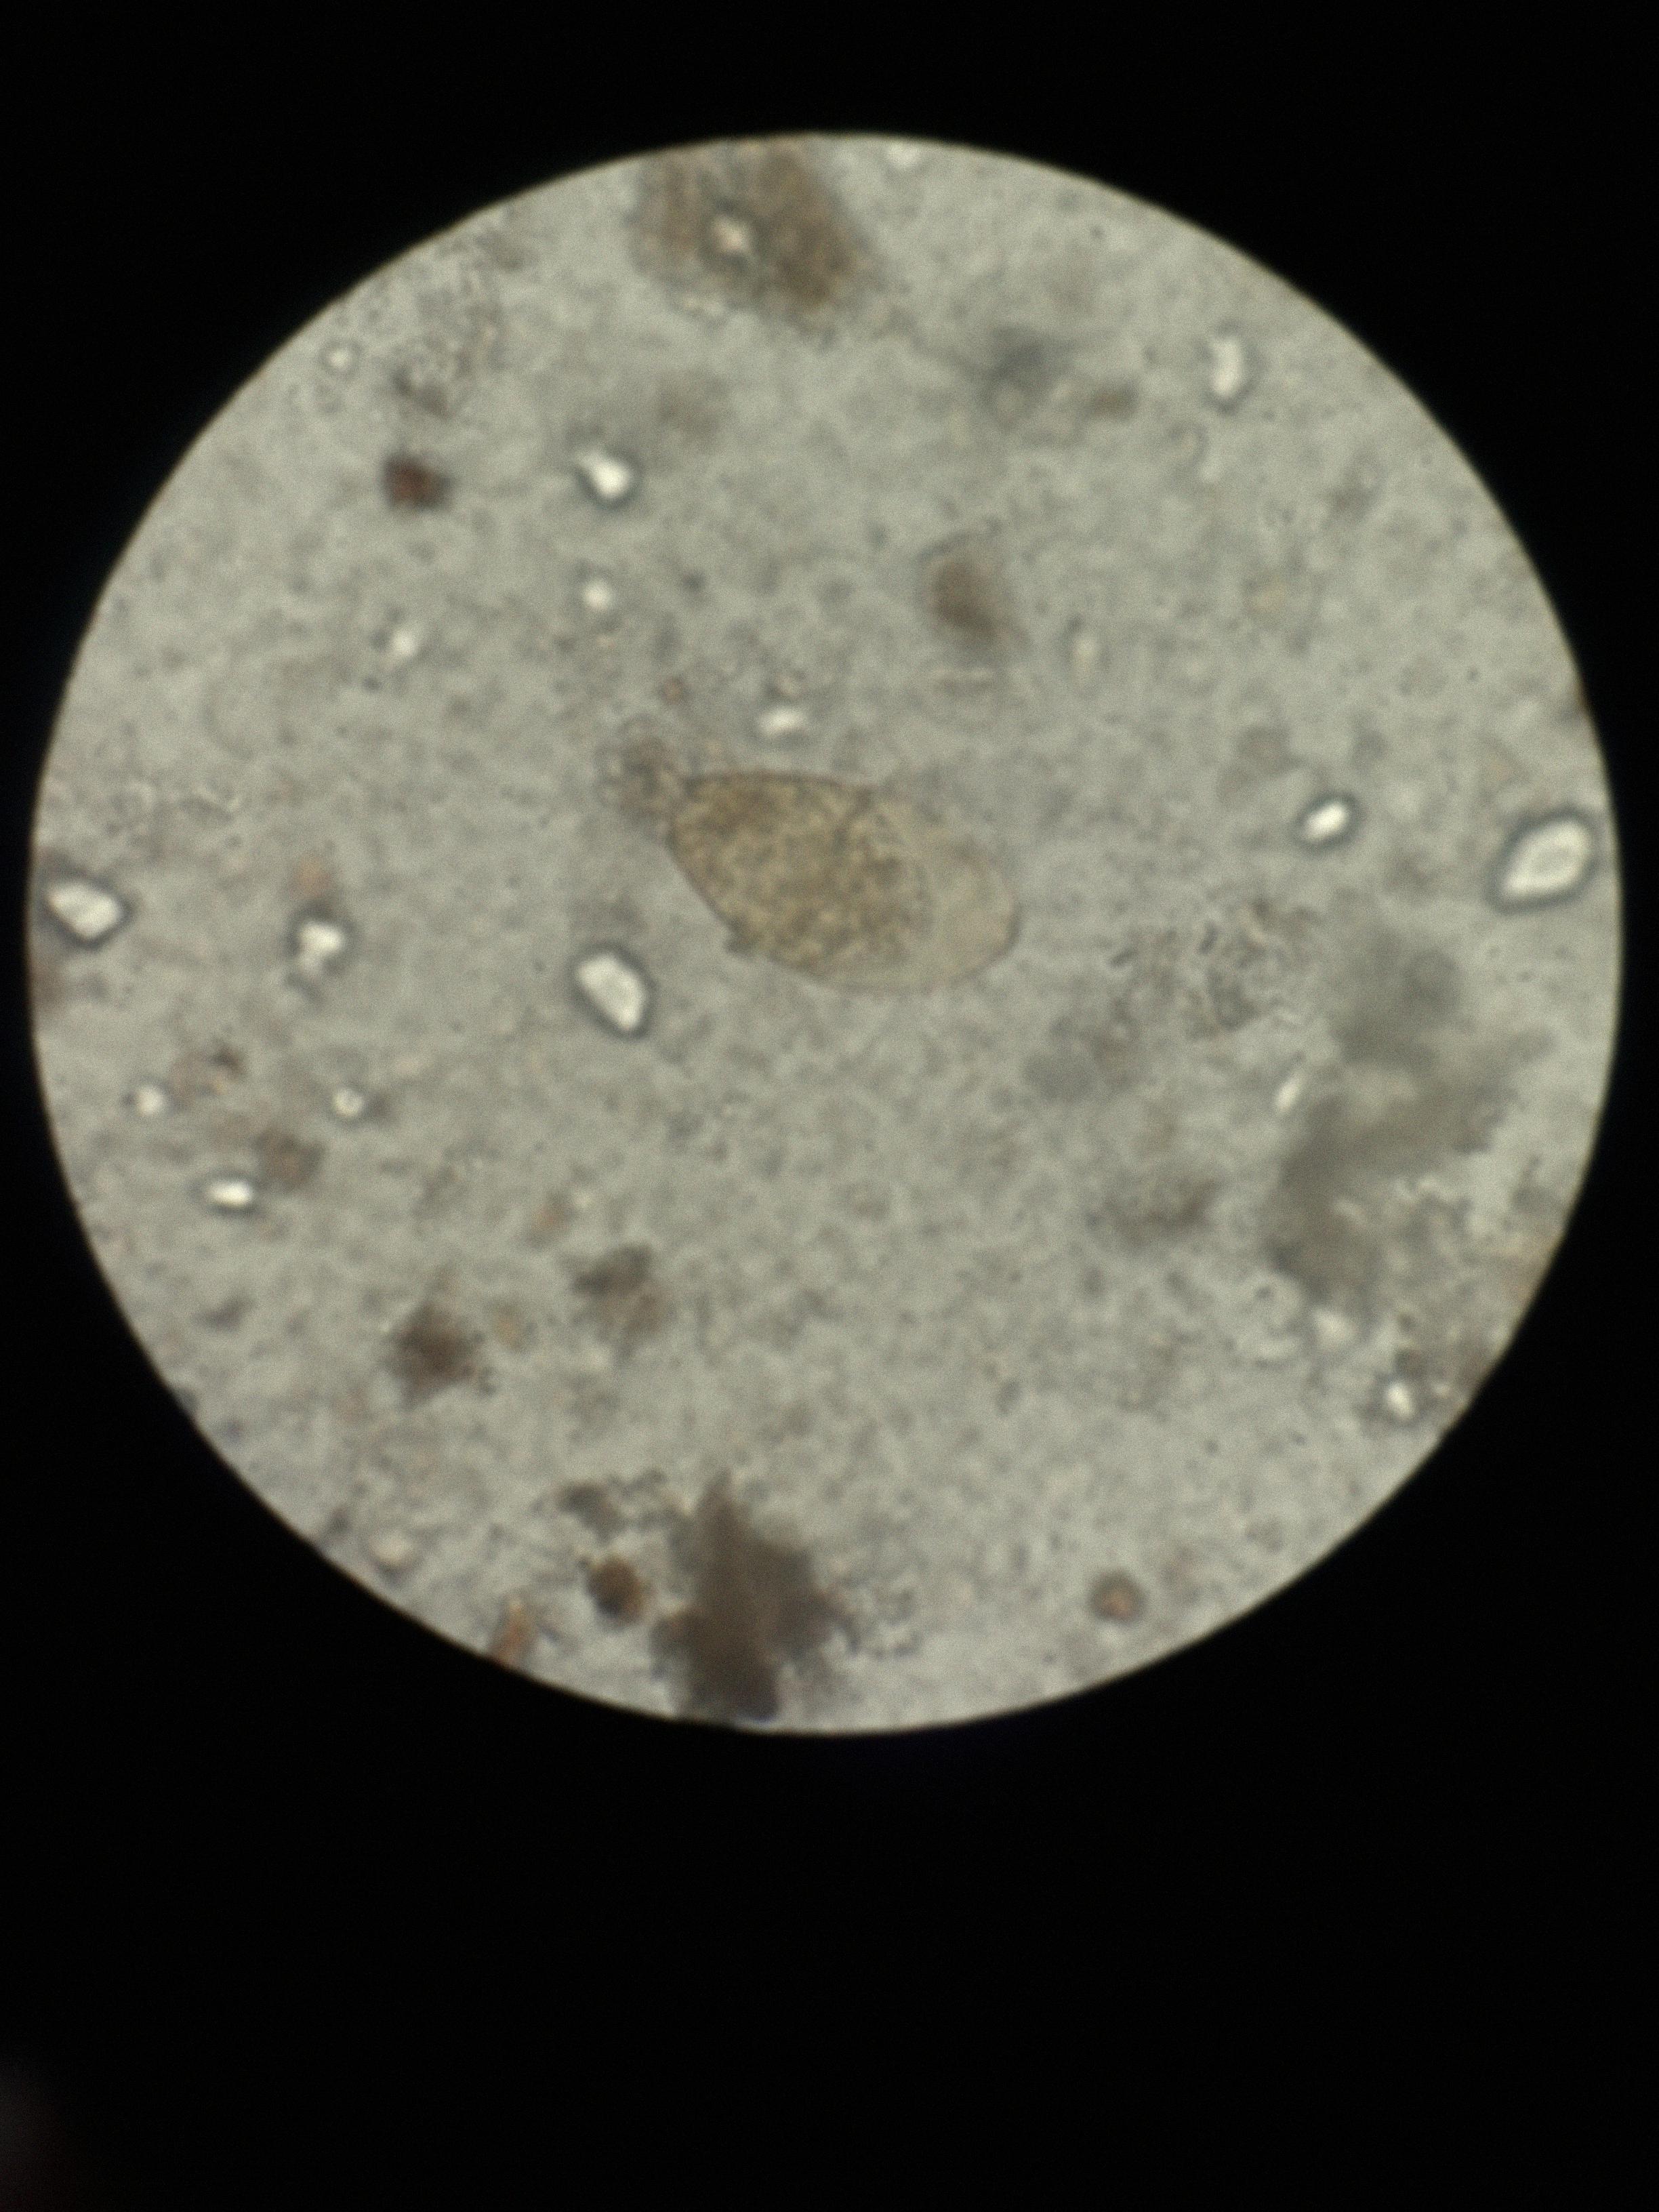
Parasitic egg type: Fasciolopsis buski